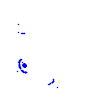
Particle: kaon